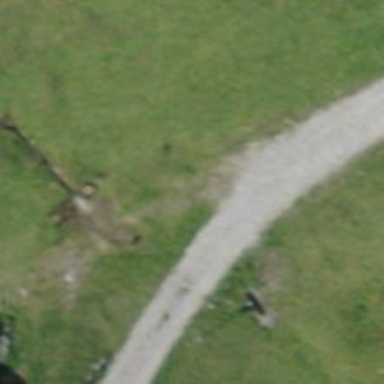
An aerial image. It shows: Residential road with gravel surface. The tracktype is grade2.